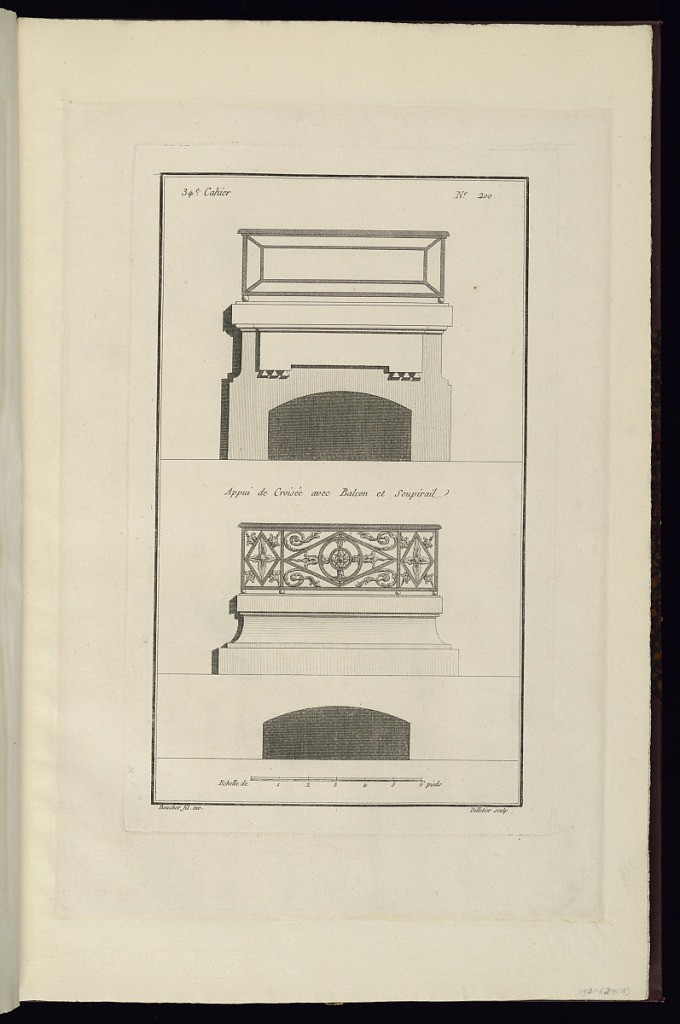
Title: Appui de Croisée avec Balcon et Soupirail
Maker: Juste-François Boucher, French, 1736 – 1782
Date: ca. 1775
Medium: Engraving on off white laid paper
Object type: Print
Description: Design for two windowsills with balconies. The balcony on the top windowsill is linear; the lower balcony features ornament design of lozenges, rosettes, and scrolling acanthus leaves. The plate is signed.